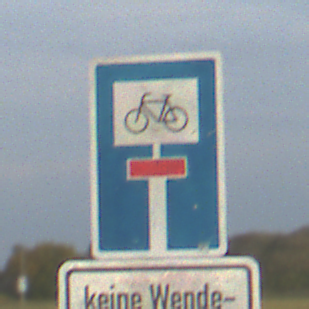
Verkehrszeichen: SackgasseRadverkehrDurchlaessig
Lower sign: HinweisGeaenderteVorfahrtVerkehrsfuehrungVerkehrsregelung3
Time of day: SunriseSunset
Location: Outdoor (Nature)
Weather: PartlyCloudy
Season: NotSpecified
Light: Natural